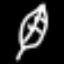
Label: leaf